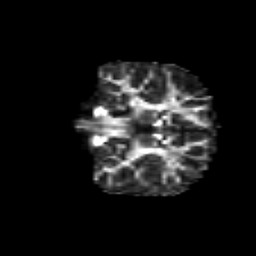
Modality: FA
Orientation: coronal
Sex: male
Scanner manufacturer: siemens
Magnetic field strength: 3 T
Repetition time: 5 s
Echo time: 0.071 s